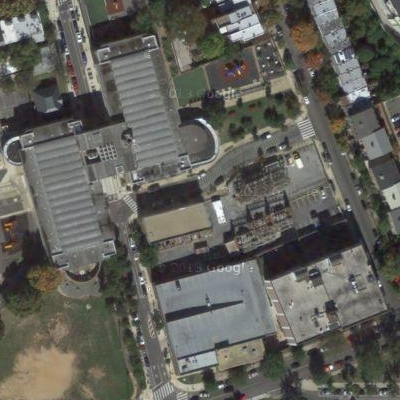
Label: cIndustry